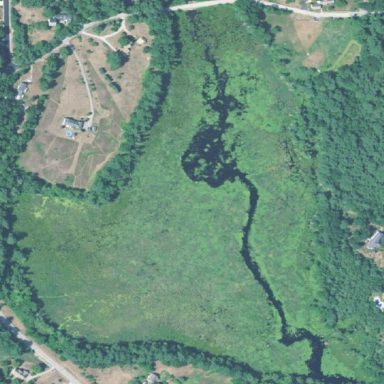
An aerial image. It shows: Marshy wetland area.